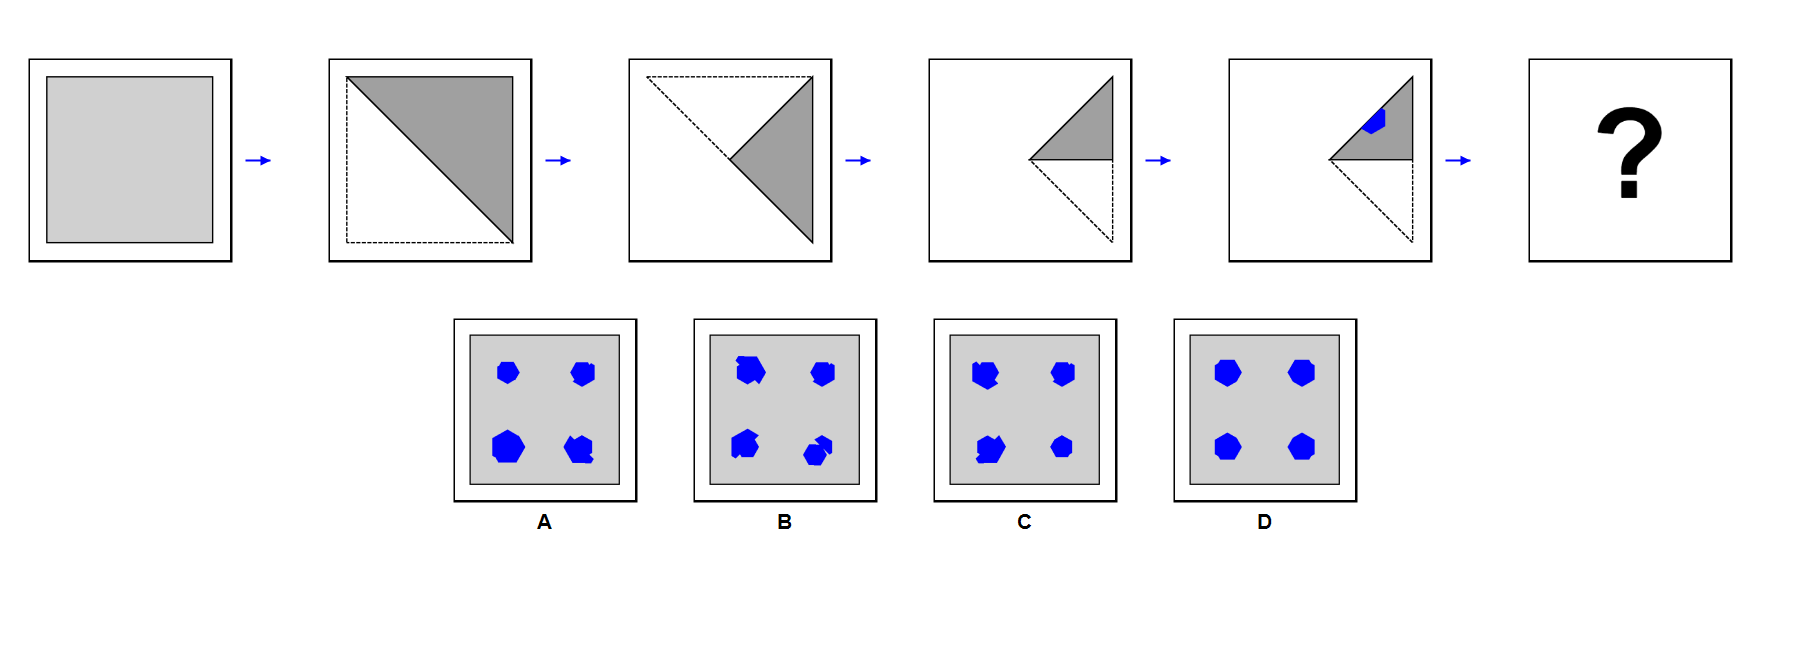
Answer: D